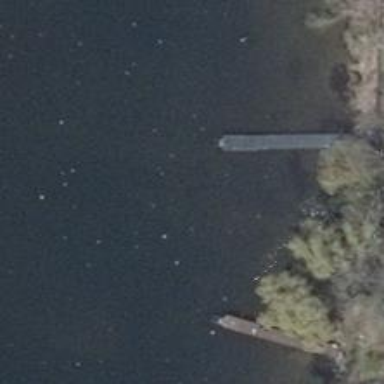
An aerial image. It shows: Man-made pier.